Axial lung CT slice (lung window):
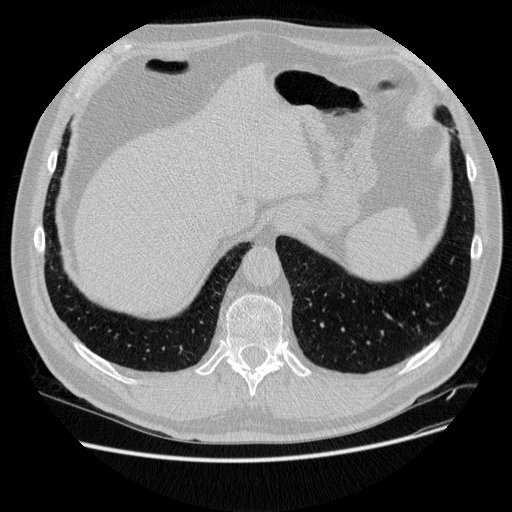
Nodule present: no